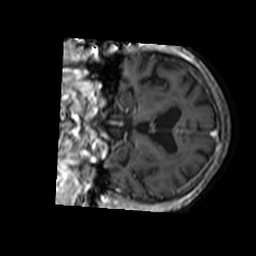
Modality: T1w
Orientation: coronal
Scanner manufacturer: philips
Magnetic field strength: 1.5 T
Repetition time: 0.02 s
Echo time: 0.004605 s